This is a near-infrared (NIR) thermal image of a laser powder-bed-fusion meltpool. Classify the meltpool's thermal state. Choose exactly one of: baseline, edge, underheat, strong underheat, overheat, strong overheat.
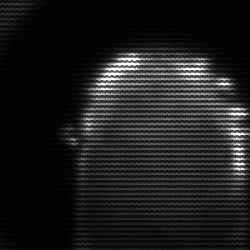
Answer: baseline